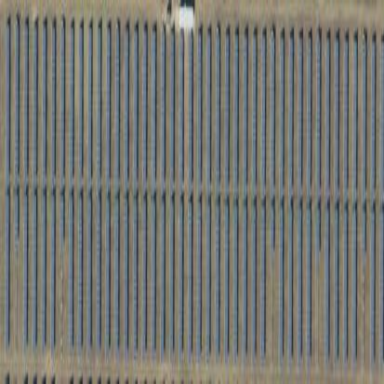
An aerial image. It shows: Solar power generator using photovoltaic panels.